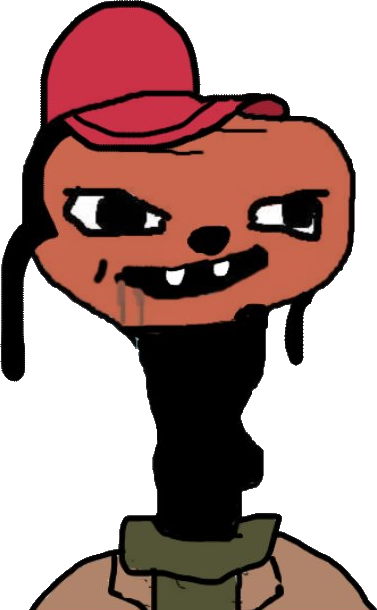
Label: 5_Brainlet